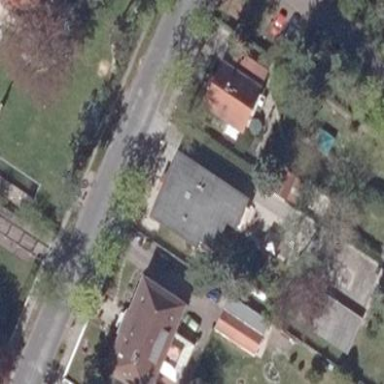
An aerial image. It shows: Detached building with flat roof.